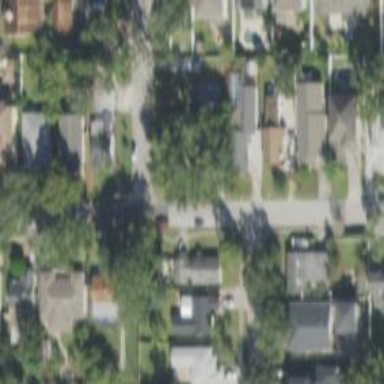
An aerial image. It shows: Residential road with asphalt surface and sidewalk on the left side.